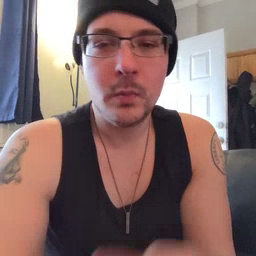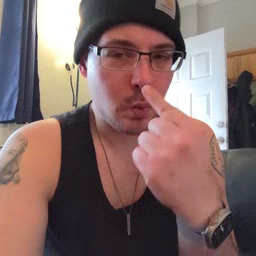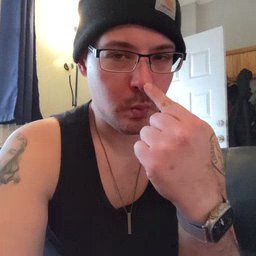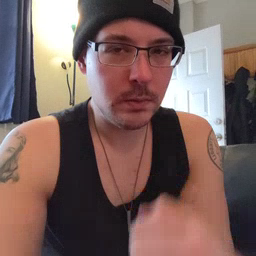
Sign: nose